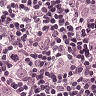
Metastatic tissue present: yes